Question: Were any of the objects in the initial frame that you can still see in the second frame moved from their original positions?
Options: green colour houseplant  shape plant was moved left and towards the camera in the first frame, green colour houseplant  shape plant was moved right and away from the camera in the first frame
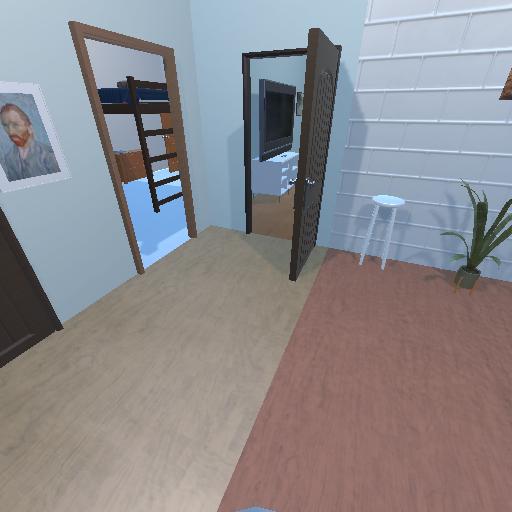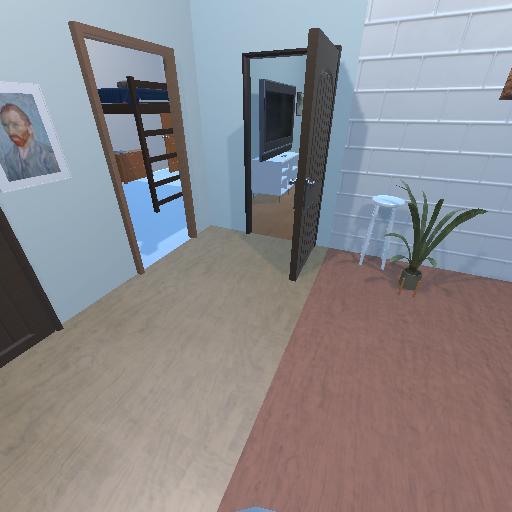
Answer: green colour houseplant  shape plant was moved left and towards the camera in the first frame